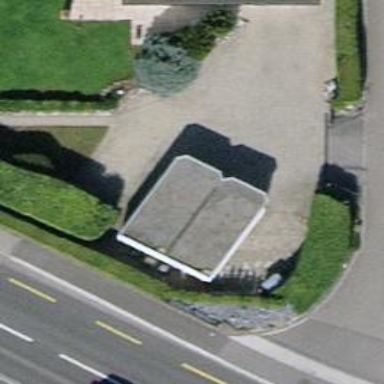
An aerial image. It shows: Group of garages.